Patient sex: M
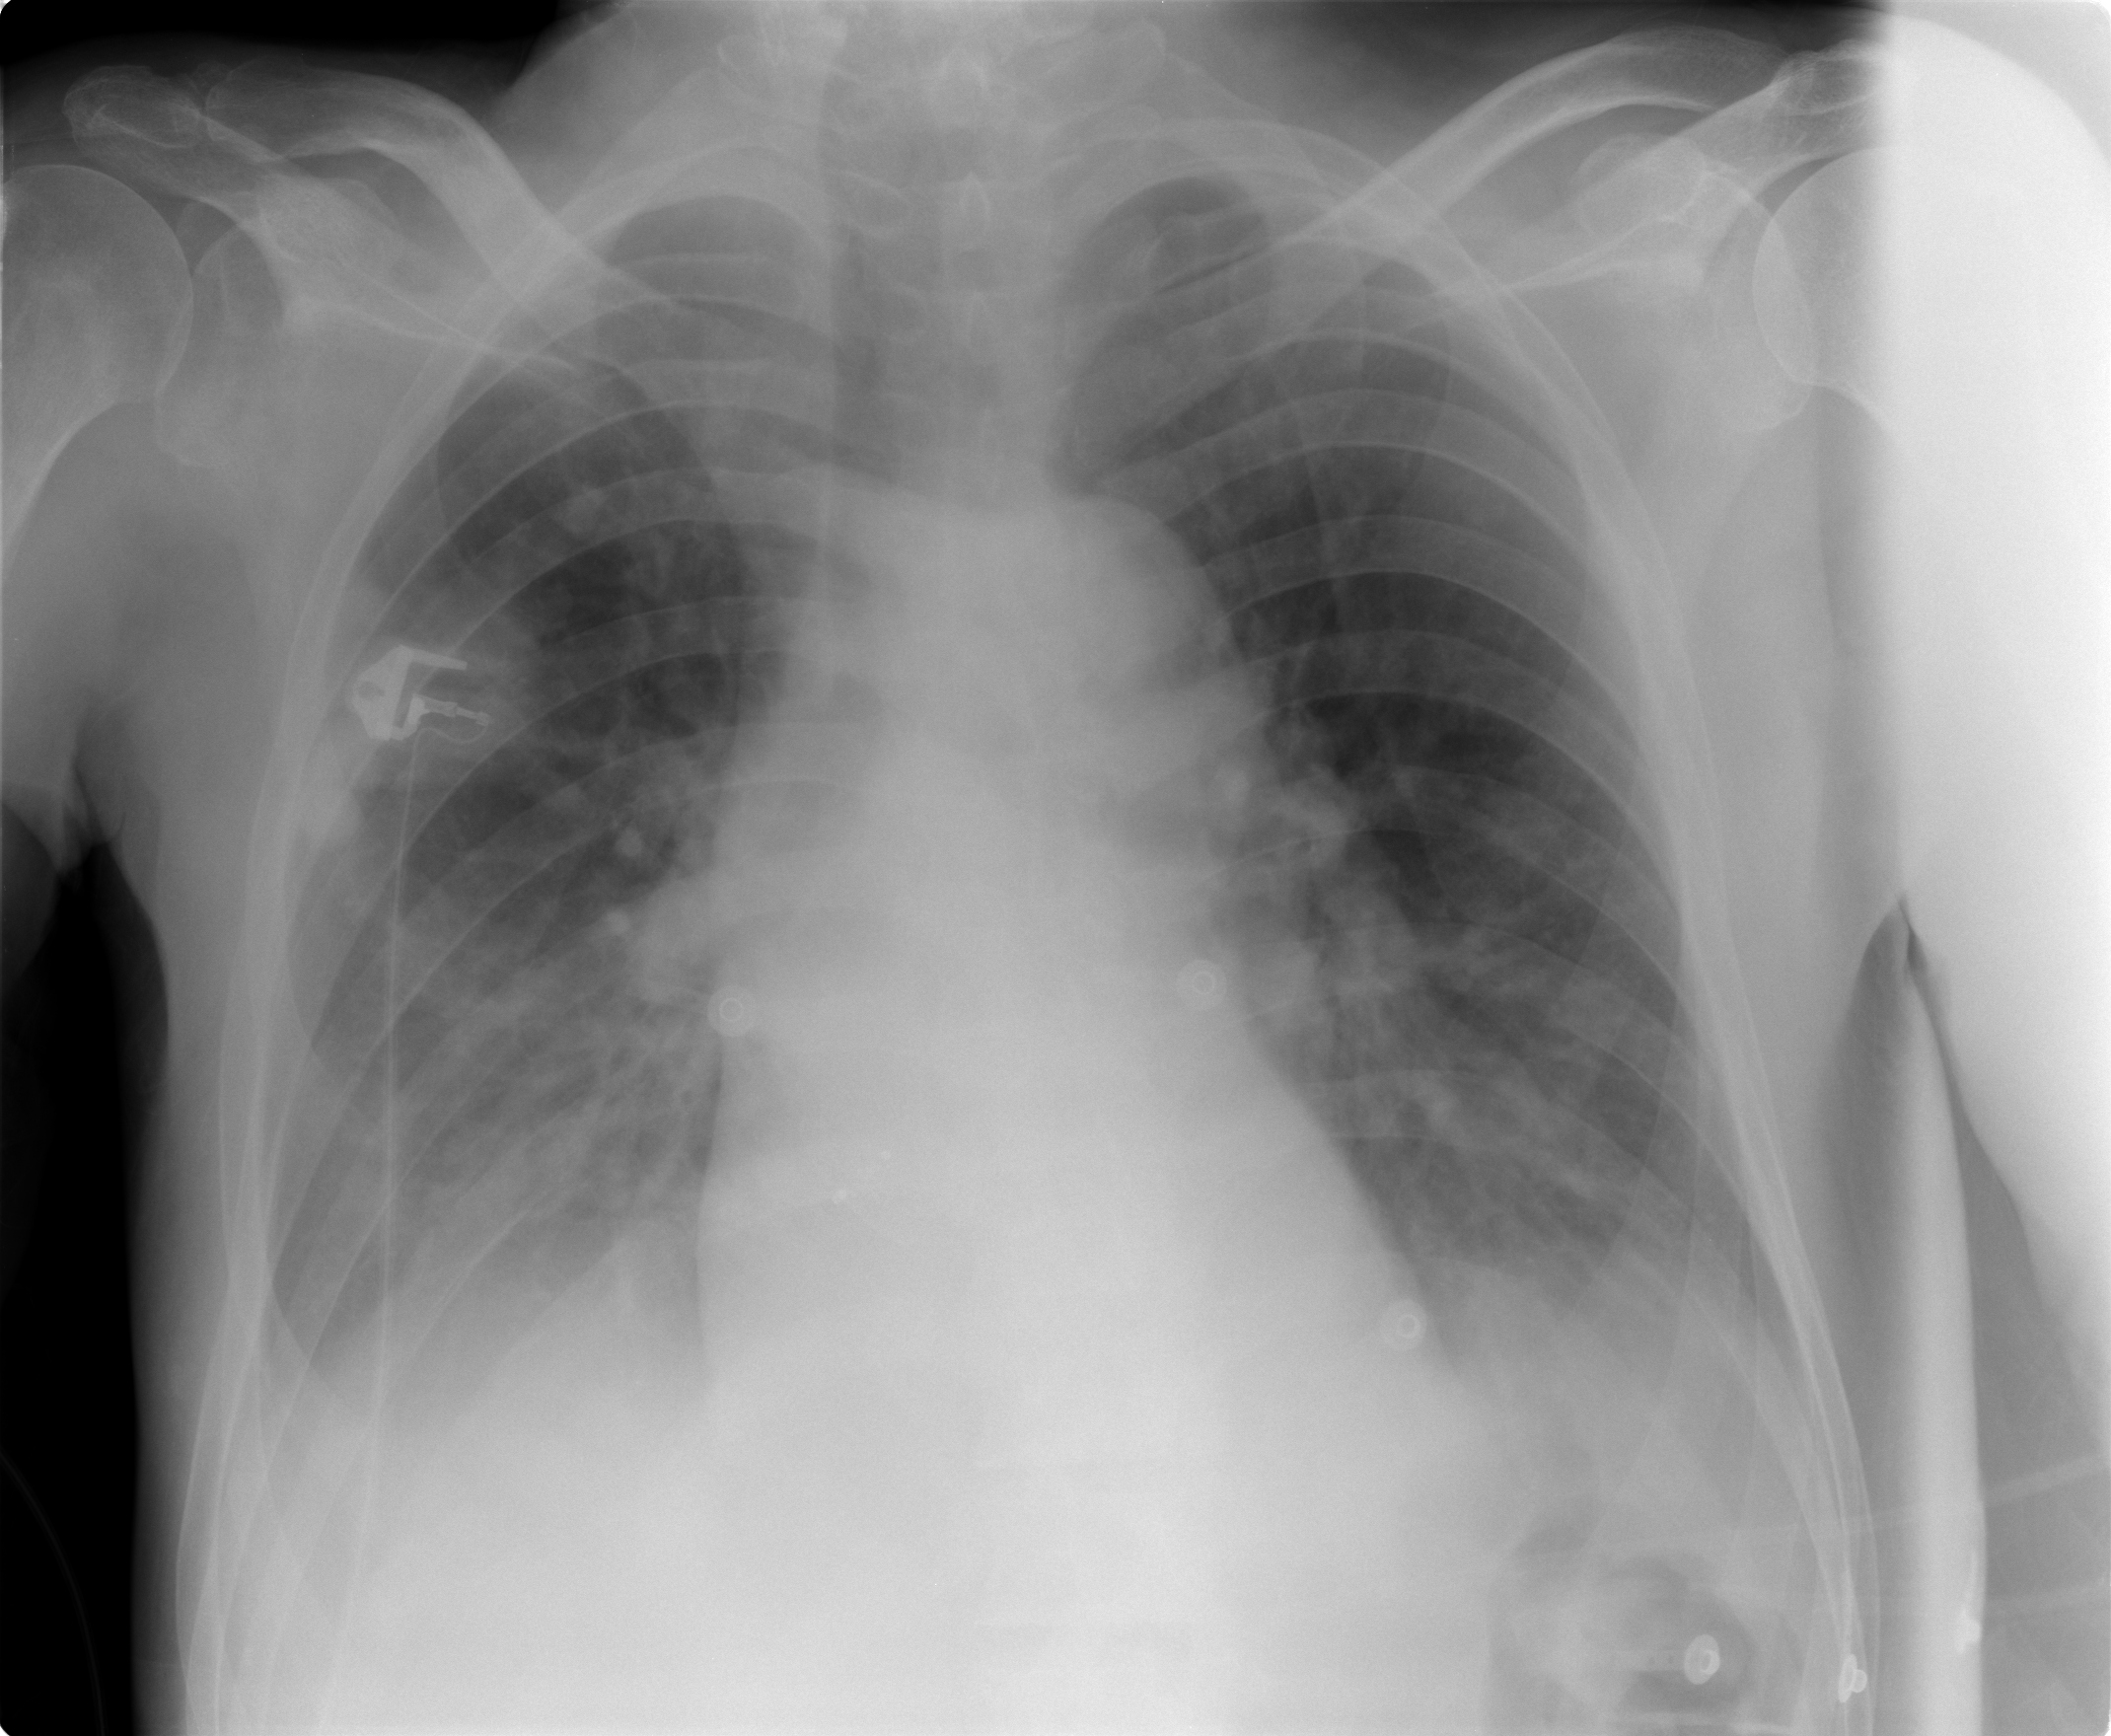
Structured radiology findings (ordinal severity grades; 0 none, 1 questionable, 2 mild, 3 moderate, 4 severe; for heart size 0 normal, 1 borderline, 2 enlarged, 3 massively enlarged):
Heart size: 0
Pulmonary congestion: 1
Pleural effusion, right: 2
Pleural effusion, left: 2
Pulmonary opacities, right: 2
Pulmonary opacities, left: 1
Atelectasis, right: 3
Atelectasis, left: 3